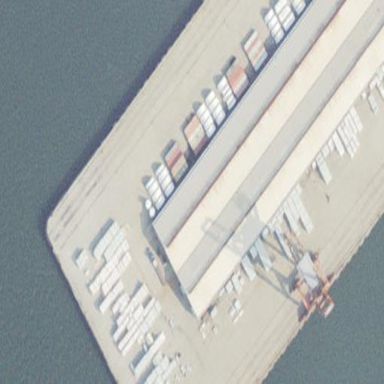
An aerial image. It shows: Warehouse.